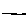
Label: line